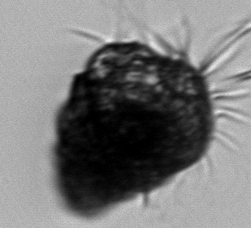
Label: Laboea_strobila